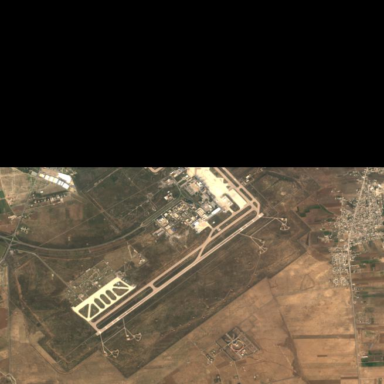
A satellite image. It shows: Aerodrome that serves as both military and public airport.